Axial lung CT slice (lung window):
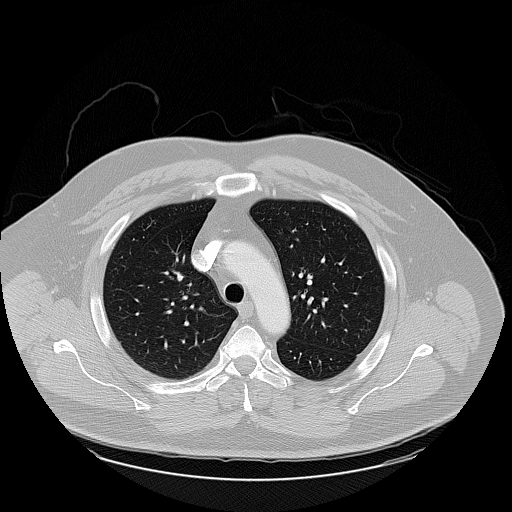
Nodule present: no